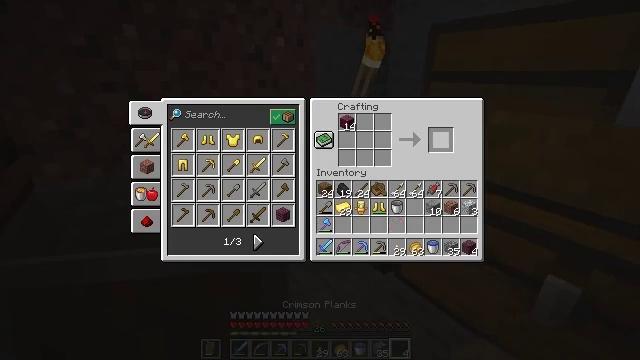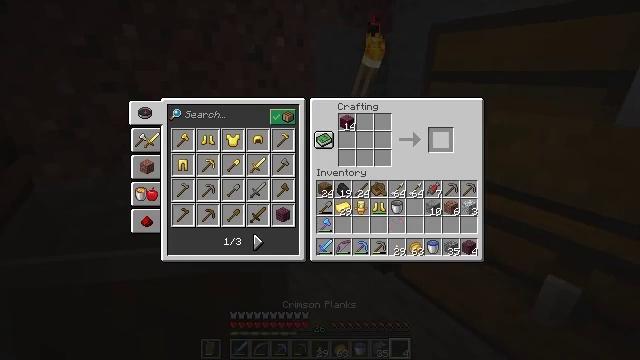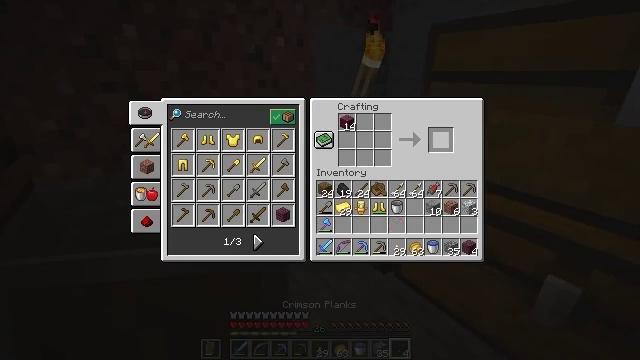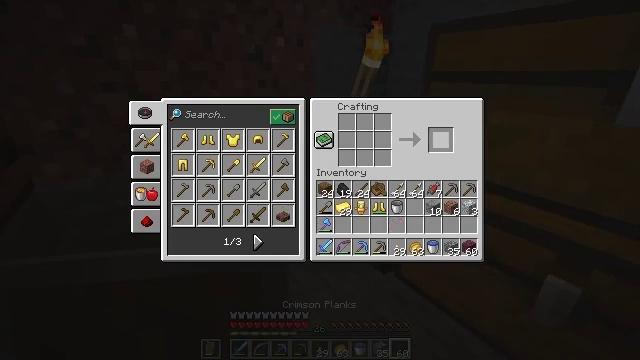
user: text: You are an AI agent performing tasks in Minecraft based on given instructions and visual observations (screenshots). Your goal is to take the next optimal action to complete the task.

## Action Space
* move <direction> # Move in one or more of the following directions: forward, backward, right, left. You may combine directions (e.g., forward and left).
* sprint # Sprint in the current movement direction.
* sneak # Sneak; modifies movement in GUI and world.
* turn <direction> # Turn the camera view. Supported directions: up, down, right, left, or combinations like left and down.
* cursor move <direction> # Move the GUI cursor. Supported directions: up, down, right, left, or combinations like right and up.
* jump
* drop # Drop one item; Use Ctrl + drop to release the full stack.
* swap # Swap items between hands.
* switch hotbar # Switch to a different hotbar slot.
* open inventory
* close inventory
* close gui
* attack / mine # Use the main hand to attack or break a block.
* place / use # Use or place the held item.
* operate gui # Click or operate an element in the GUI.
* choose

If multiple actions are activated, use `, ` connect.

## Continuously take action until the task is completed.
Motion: motion action
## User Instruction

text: Turn crimson stems into crimson planks in your inventory.
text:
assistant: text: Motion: sneak
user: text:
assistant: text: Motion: sneak
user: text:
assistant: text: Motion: sneak
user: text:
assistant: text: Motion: sneak